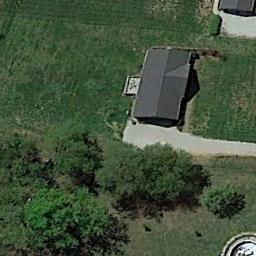
Label: residential